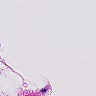
Metastatic tissue present: no